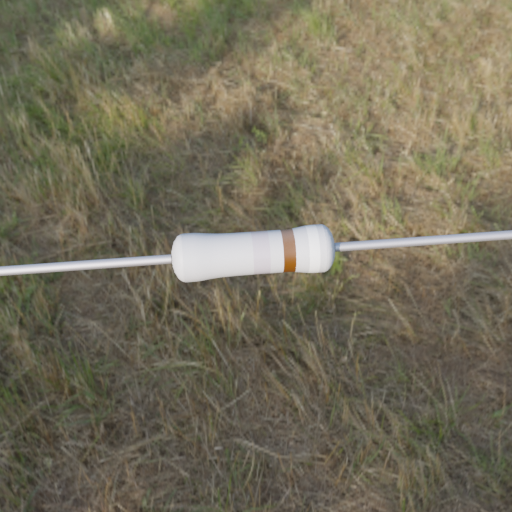
Resistor colour bands (in order): silver, brown, white